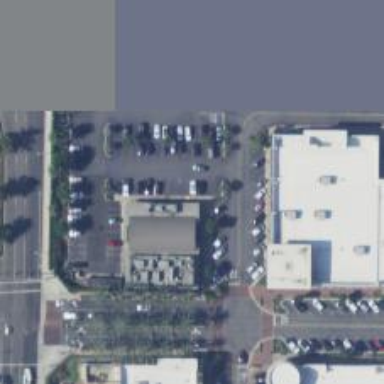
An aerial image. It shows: Parking space is available.